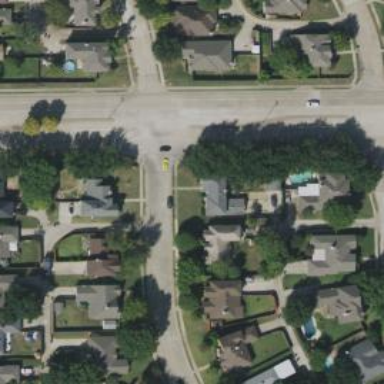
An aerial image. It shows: Secondary road with separate sidewalk.